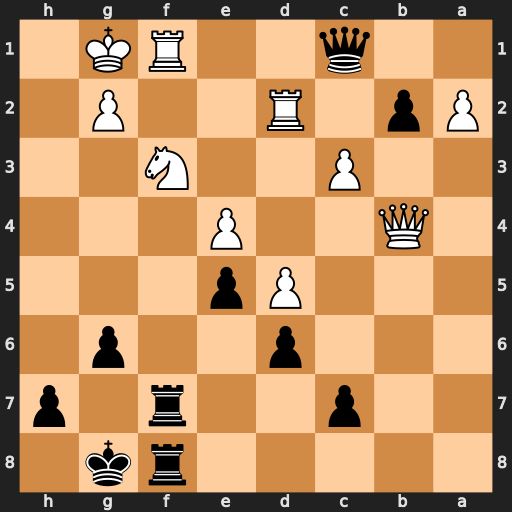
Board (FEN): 5rk1/2p2r1p/3p2p1/3Pp3/1Q2P3/2P2N2/Pp1R2P1/2q2RK1
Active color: b
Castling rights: -
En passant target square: -
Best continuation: Rxf3 gxf3 Qxd2